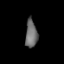
Tissue: lung
Cell type: Endothelial cells
Senescence score: 0.5928
Nuclear area (px): 331
Mean DAPI intensity: 105.776